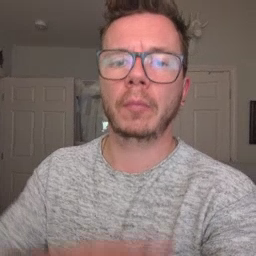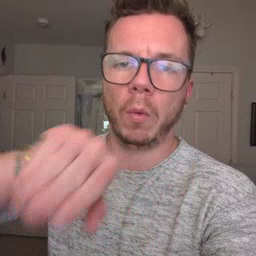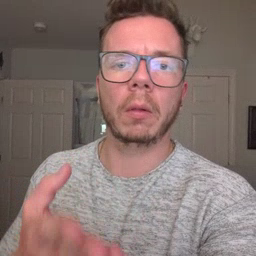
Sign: all